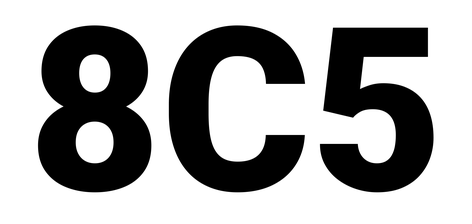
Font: Roboto_Black